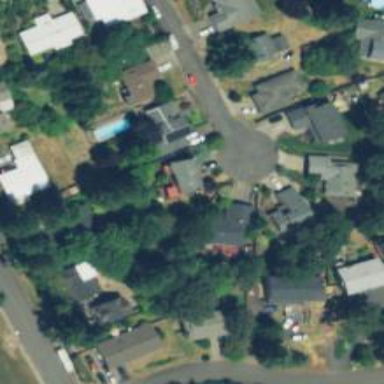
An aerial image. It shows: Residential road with sidewalk on the left.